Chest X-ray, PA view. Patient: 40 years old, sex M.
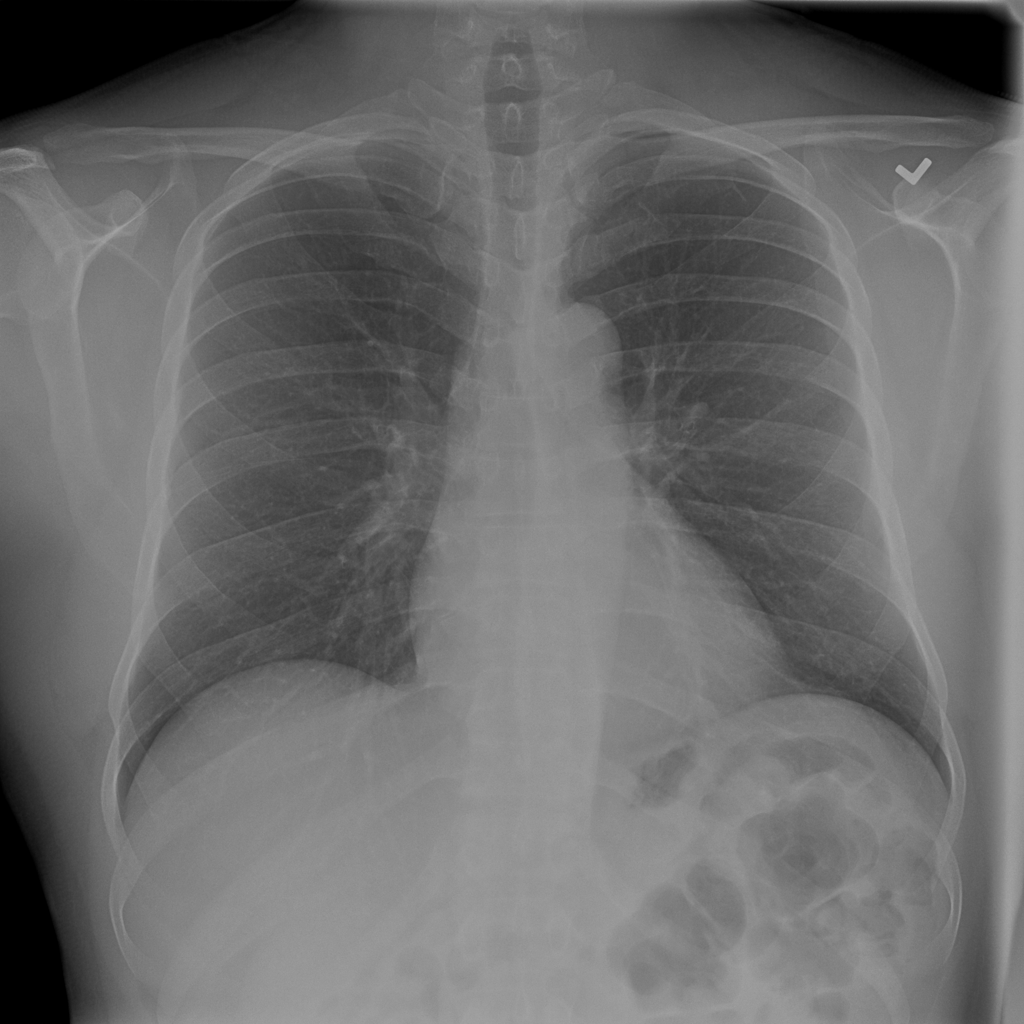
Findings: Infiltration